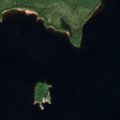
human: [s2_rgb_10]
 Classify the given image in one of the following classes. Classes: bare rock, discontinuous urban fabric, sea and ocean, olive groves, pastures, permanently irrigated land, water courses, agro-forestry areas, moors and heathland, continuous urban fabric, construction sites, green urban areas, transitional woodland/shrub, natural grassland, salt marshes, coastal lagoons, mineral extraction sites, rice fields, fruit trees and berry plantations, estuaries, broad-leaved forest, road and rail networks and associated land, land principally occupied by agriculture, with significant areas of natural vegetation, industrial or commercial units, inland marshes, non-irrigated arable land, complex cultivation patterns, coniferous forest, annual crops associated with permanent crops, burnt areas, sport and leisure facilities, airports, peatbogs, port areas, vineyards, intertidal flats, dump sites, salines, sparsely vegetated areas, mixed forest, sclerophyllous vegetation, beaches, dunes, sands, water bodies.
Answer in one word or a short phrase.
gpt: coniferous forest, water bodies